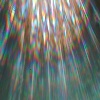
Label: sunburn